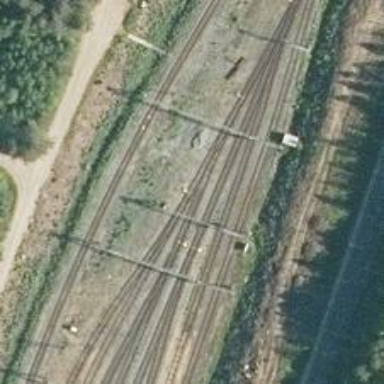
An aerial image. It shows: Rail yard with electrified contact lines for the trains.